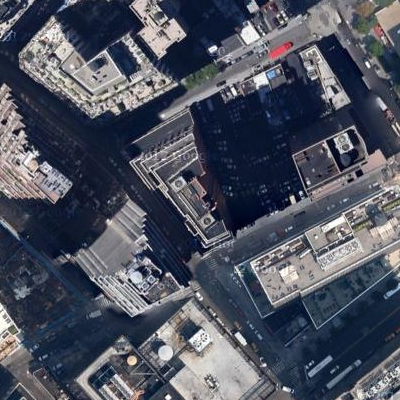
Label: cIndustry